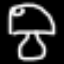
Label: mushroom